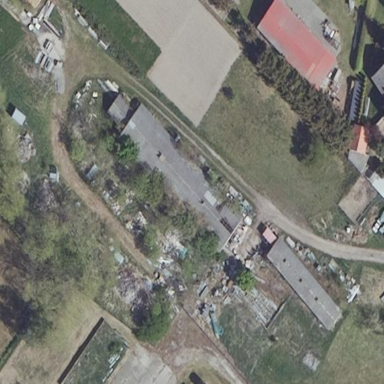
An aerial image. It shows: Shed.